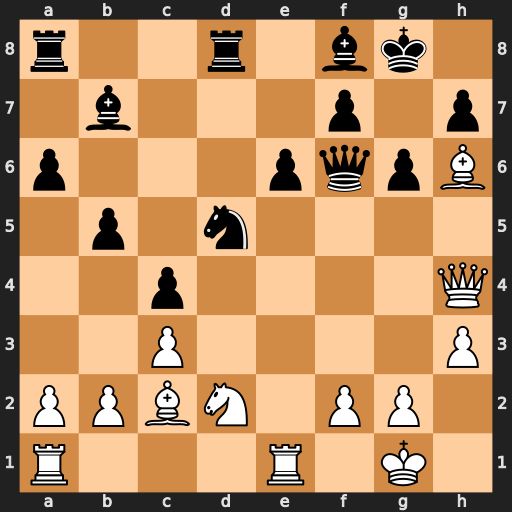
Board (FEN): r2r1bk1/1b3p1p/p3pqpB/1p1n4/2p4Q/2P4P/PPBN1PP1/R3R1K1
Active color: w
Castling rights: -
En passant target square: -
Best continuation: Bg5 Qg7 Bxd8